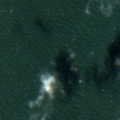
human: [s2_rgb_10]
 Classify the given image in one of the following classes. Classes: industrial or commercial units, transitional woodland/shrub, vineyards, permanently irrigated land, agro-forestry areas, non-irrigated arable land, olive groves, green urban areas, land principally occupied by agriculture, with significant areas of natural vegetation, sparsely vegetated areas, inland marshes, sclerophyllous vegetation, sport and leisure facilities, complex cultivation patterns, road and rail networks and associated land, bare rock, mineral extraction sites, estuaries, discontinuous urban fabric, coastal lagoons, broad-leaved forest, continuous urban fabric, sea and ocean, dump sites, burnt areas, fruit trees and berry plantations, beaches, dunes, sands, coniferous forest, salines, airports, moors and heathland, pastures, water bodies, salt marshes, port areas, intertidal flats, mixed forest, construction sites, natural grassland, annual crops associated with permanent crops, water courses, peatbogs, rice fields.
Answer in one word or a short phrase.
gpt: sea and ocean